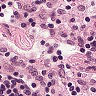
Metastatic tissue present: no